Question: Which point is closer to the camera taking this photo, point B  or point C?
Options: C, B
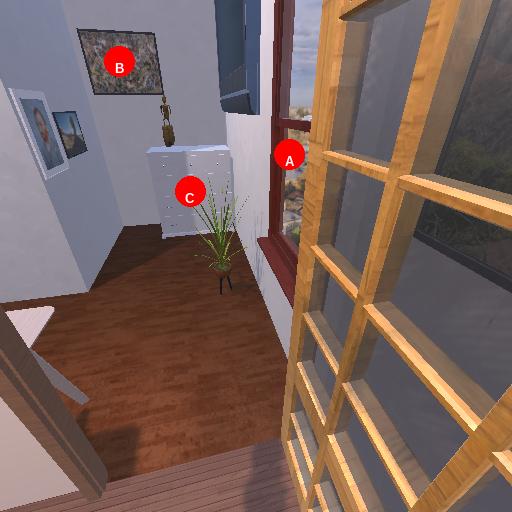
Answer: C